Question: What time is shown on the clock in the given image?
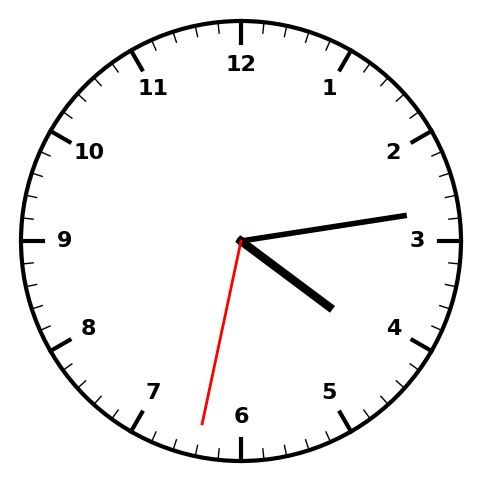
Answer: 04:13:32